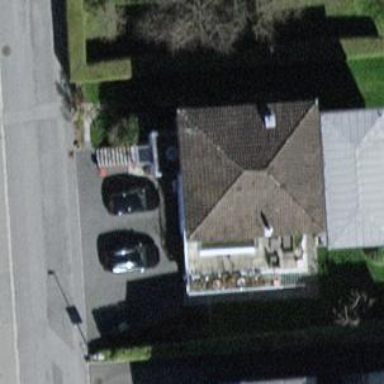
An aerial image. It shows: Detached building with hipped roof shape.